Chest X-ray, AP view. Patient: 38 years old, sex F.
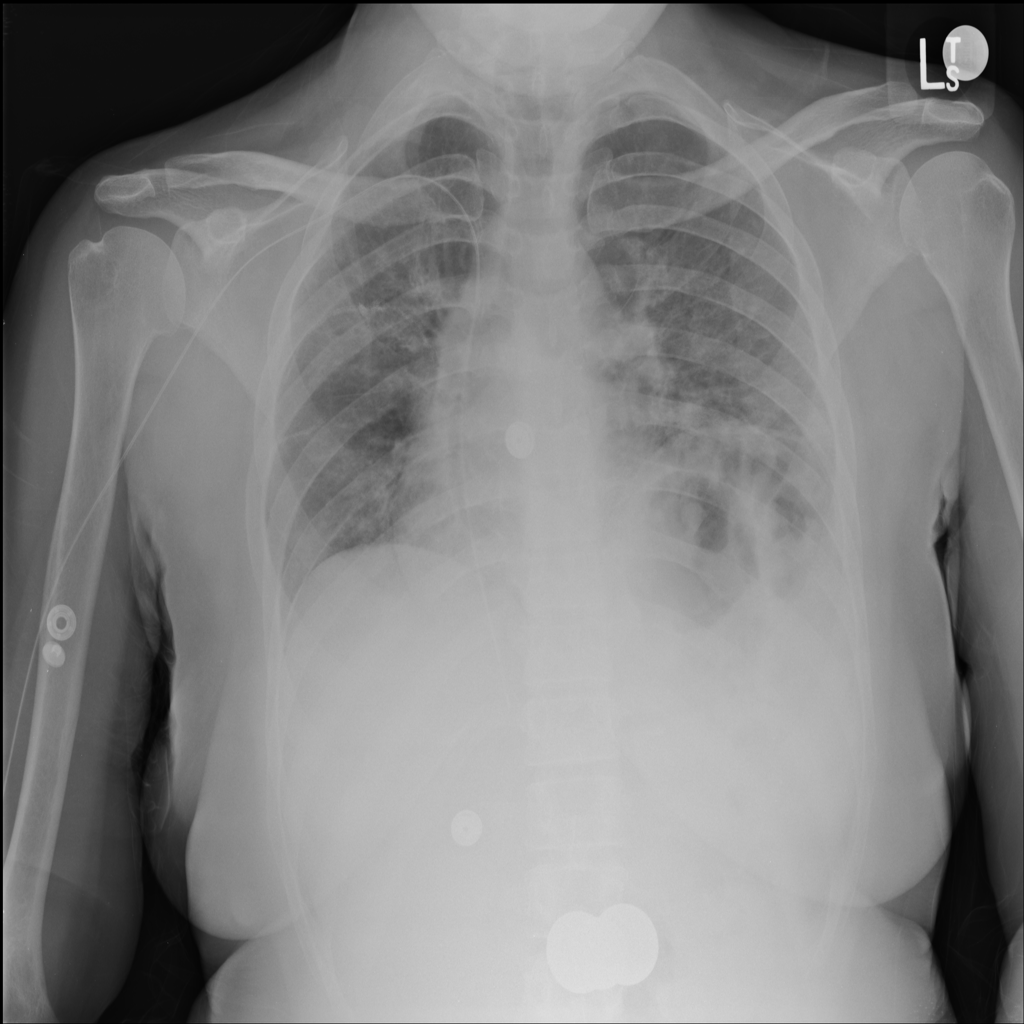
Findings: No Finding